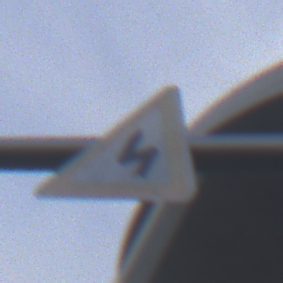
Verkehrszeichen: DoppelkurveZunaechstLinks
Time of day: SunriseSunset
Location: Outdoor (Urban)
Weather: PartlyCloudy
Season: NotSpecified
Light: Natural